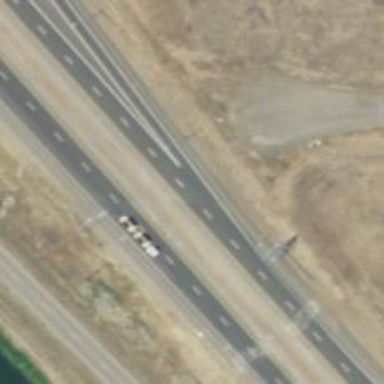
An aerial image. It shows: Freeway with asphalt surface. It is classified as trunk highway.